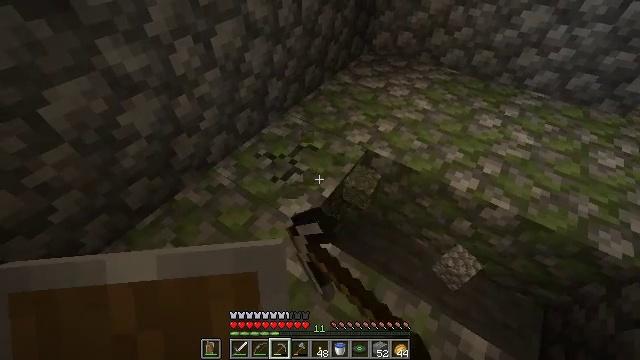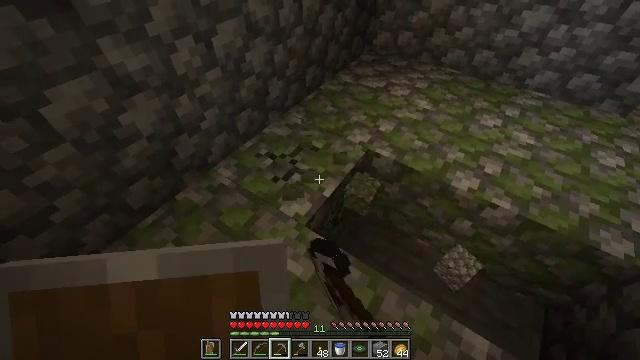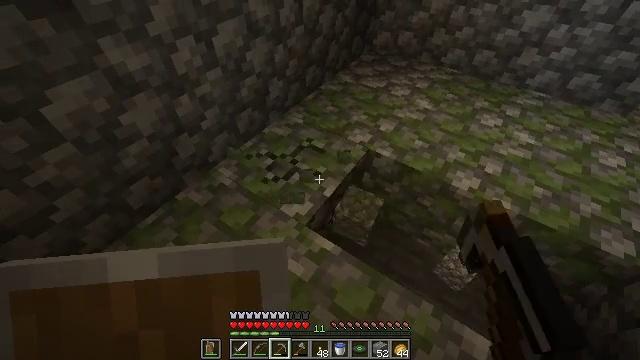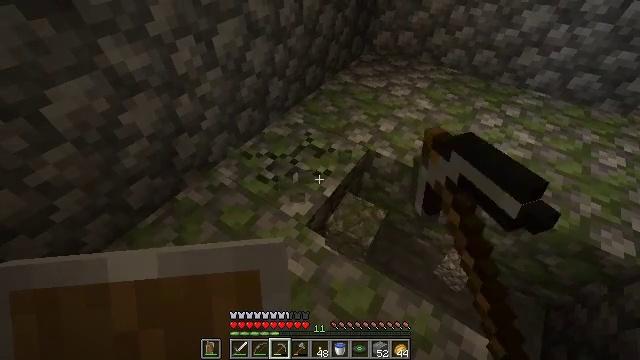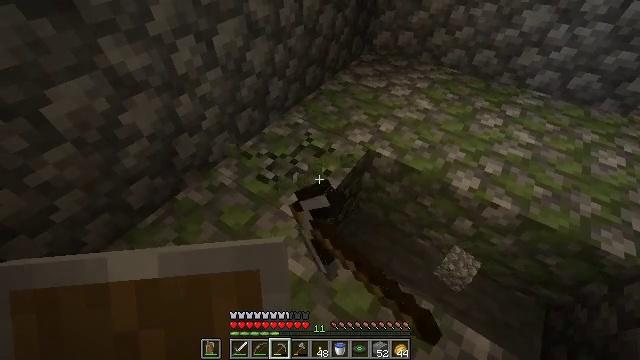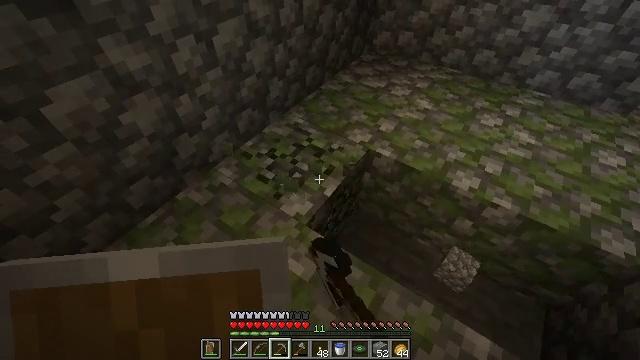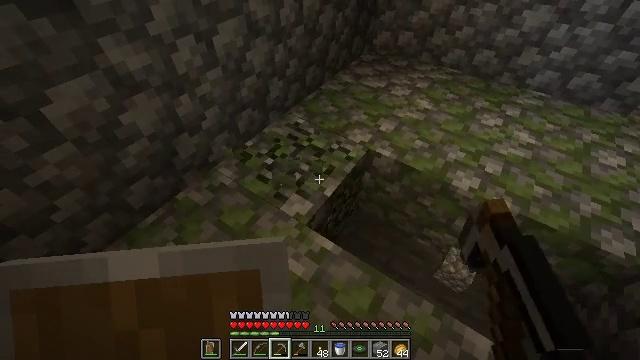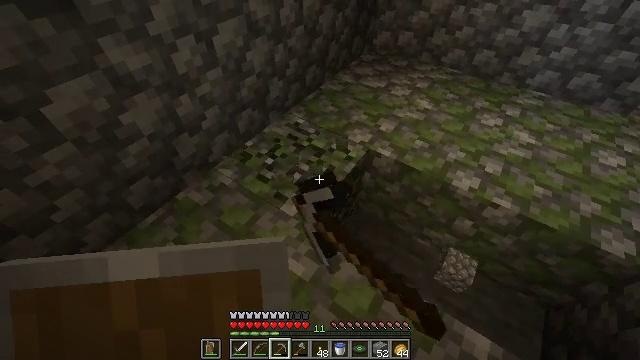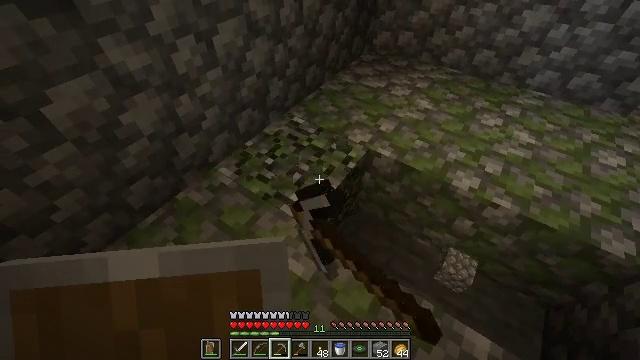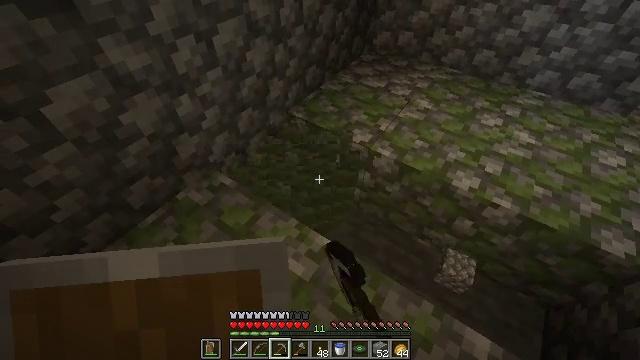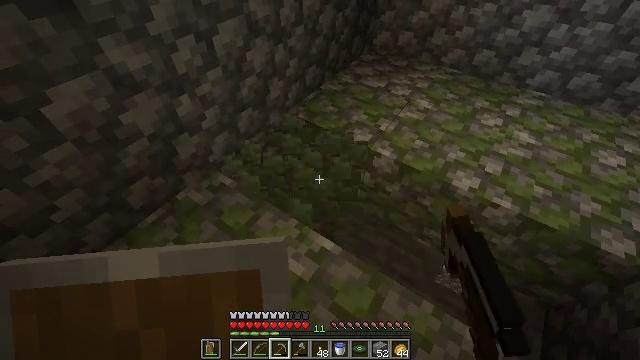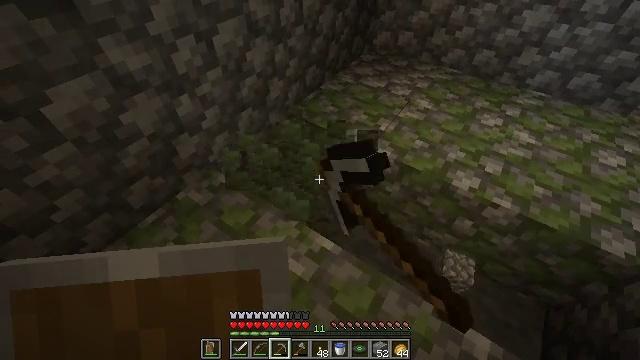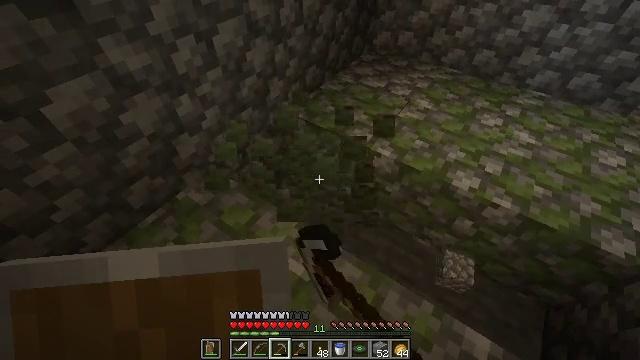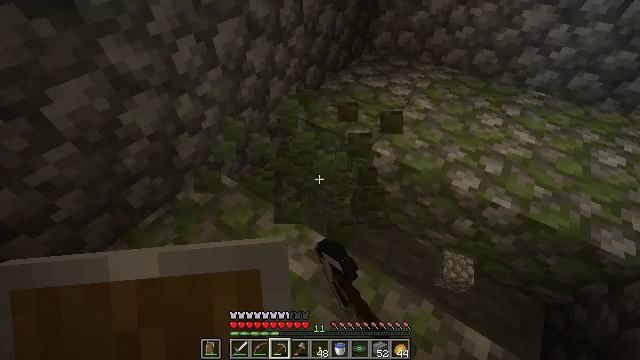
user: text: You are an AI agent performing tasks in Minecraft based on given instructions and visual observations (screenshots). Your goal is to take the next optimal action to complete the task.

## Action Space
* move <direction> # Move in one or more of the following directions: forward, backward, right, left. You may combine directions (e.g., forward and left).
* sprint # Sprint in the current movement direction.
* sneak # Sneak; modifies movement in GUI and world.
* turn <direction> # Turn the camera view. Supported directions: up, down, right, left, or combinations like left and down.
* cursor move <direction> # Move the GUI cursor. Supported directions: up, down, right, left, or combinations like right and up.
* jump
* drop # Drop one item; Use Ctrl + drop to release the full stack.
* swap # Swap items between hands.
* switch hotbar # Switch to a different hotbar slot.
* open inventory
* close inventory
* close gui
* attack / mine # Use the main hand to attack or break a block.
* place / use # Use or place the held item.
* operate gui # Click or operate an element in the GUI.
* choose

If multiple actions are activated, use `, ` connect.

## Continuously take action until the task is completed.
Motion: motion action
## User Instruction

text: Extract mossy cobblestone using a pickaxe.
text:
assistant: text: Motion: attack / mine
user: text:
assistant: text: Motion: attack / mine
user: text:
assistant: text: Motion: attack / mine
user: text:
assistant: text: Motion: attack / mine
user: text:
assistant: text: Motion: attack / mine
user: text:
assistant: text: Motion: attack / mine
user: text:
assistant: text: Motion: attack / mine
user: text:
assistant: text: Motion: attack / mine
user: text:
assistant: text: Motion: attack / mine
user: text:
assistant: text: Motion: attack / mine
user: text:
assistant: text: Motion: attack / mine
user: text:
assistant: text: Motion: attack / mine
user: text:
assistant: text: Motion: attack / mine
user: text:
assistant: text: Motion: attack / mine